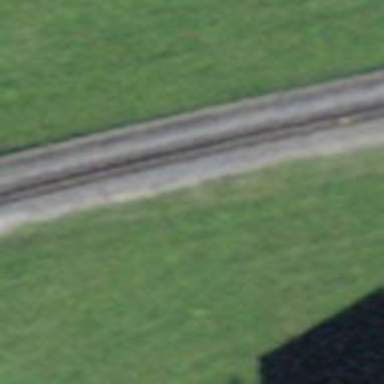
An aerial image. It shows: Narrow-gauge railway track electrified by contact line.